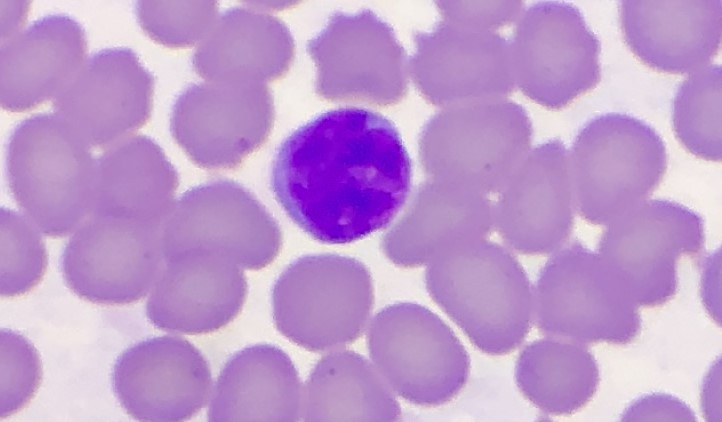
White blood cell type: Lymphocyte